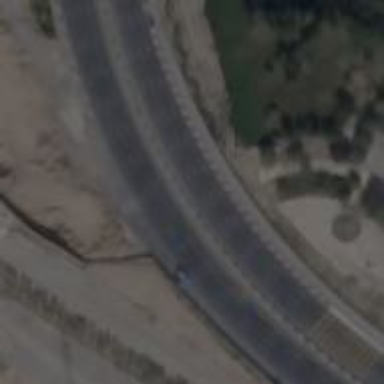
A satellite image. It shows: Trunk highway.